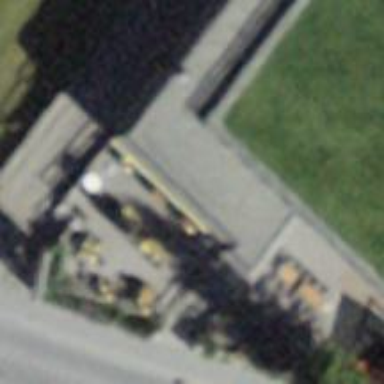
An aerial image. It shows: Restaurant.